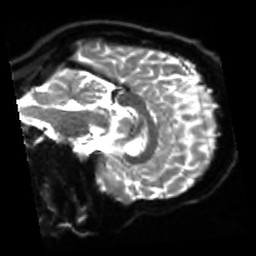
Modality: sbref
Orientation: sagittal
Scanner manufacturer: siemens
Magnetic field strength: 3 T
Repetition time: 4 s
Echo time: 0.0594 s